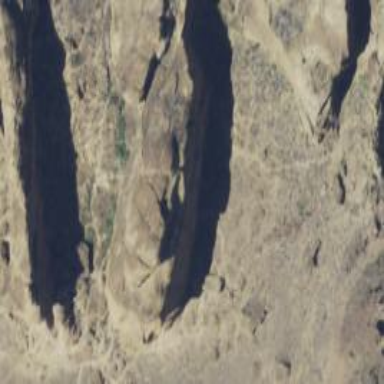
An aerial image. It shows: Crag for climbing.